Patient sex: F
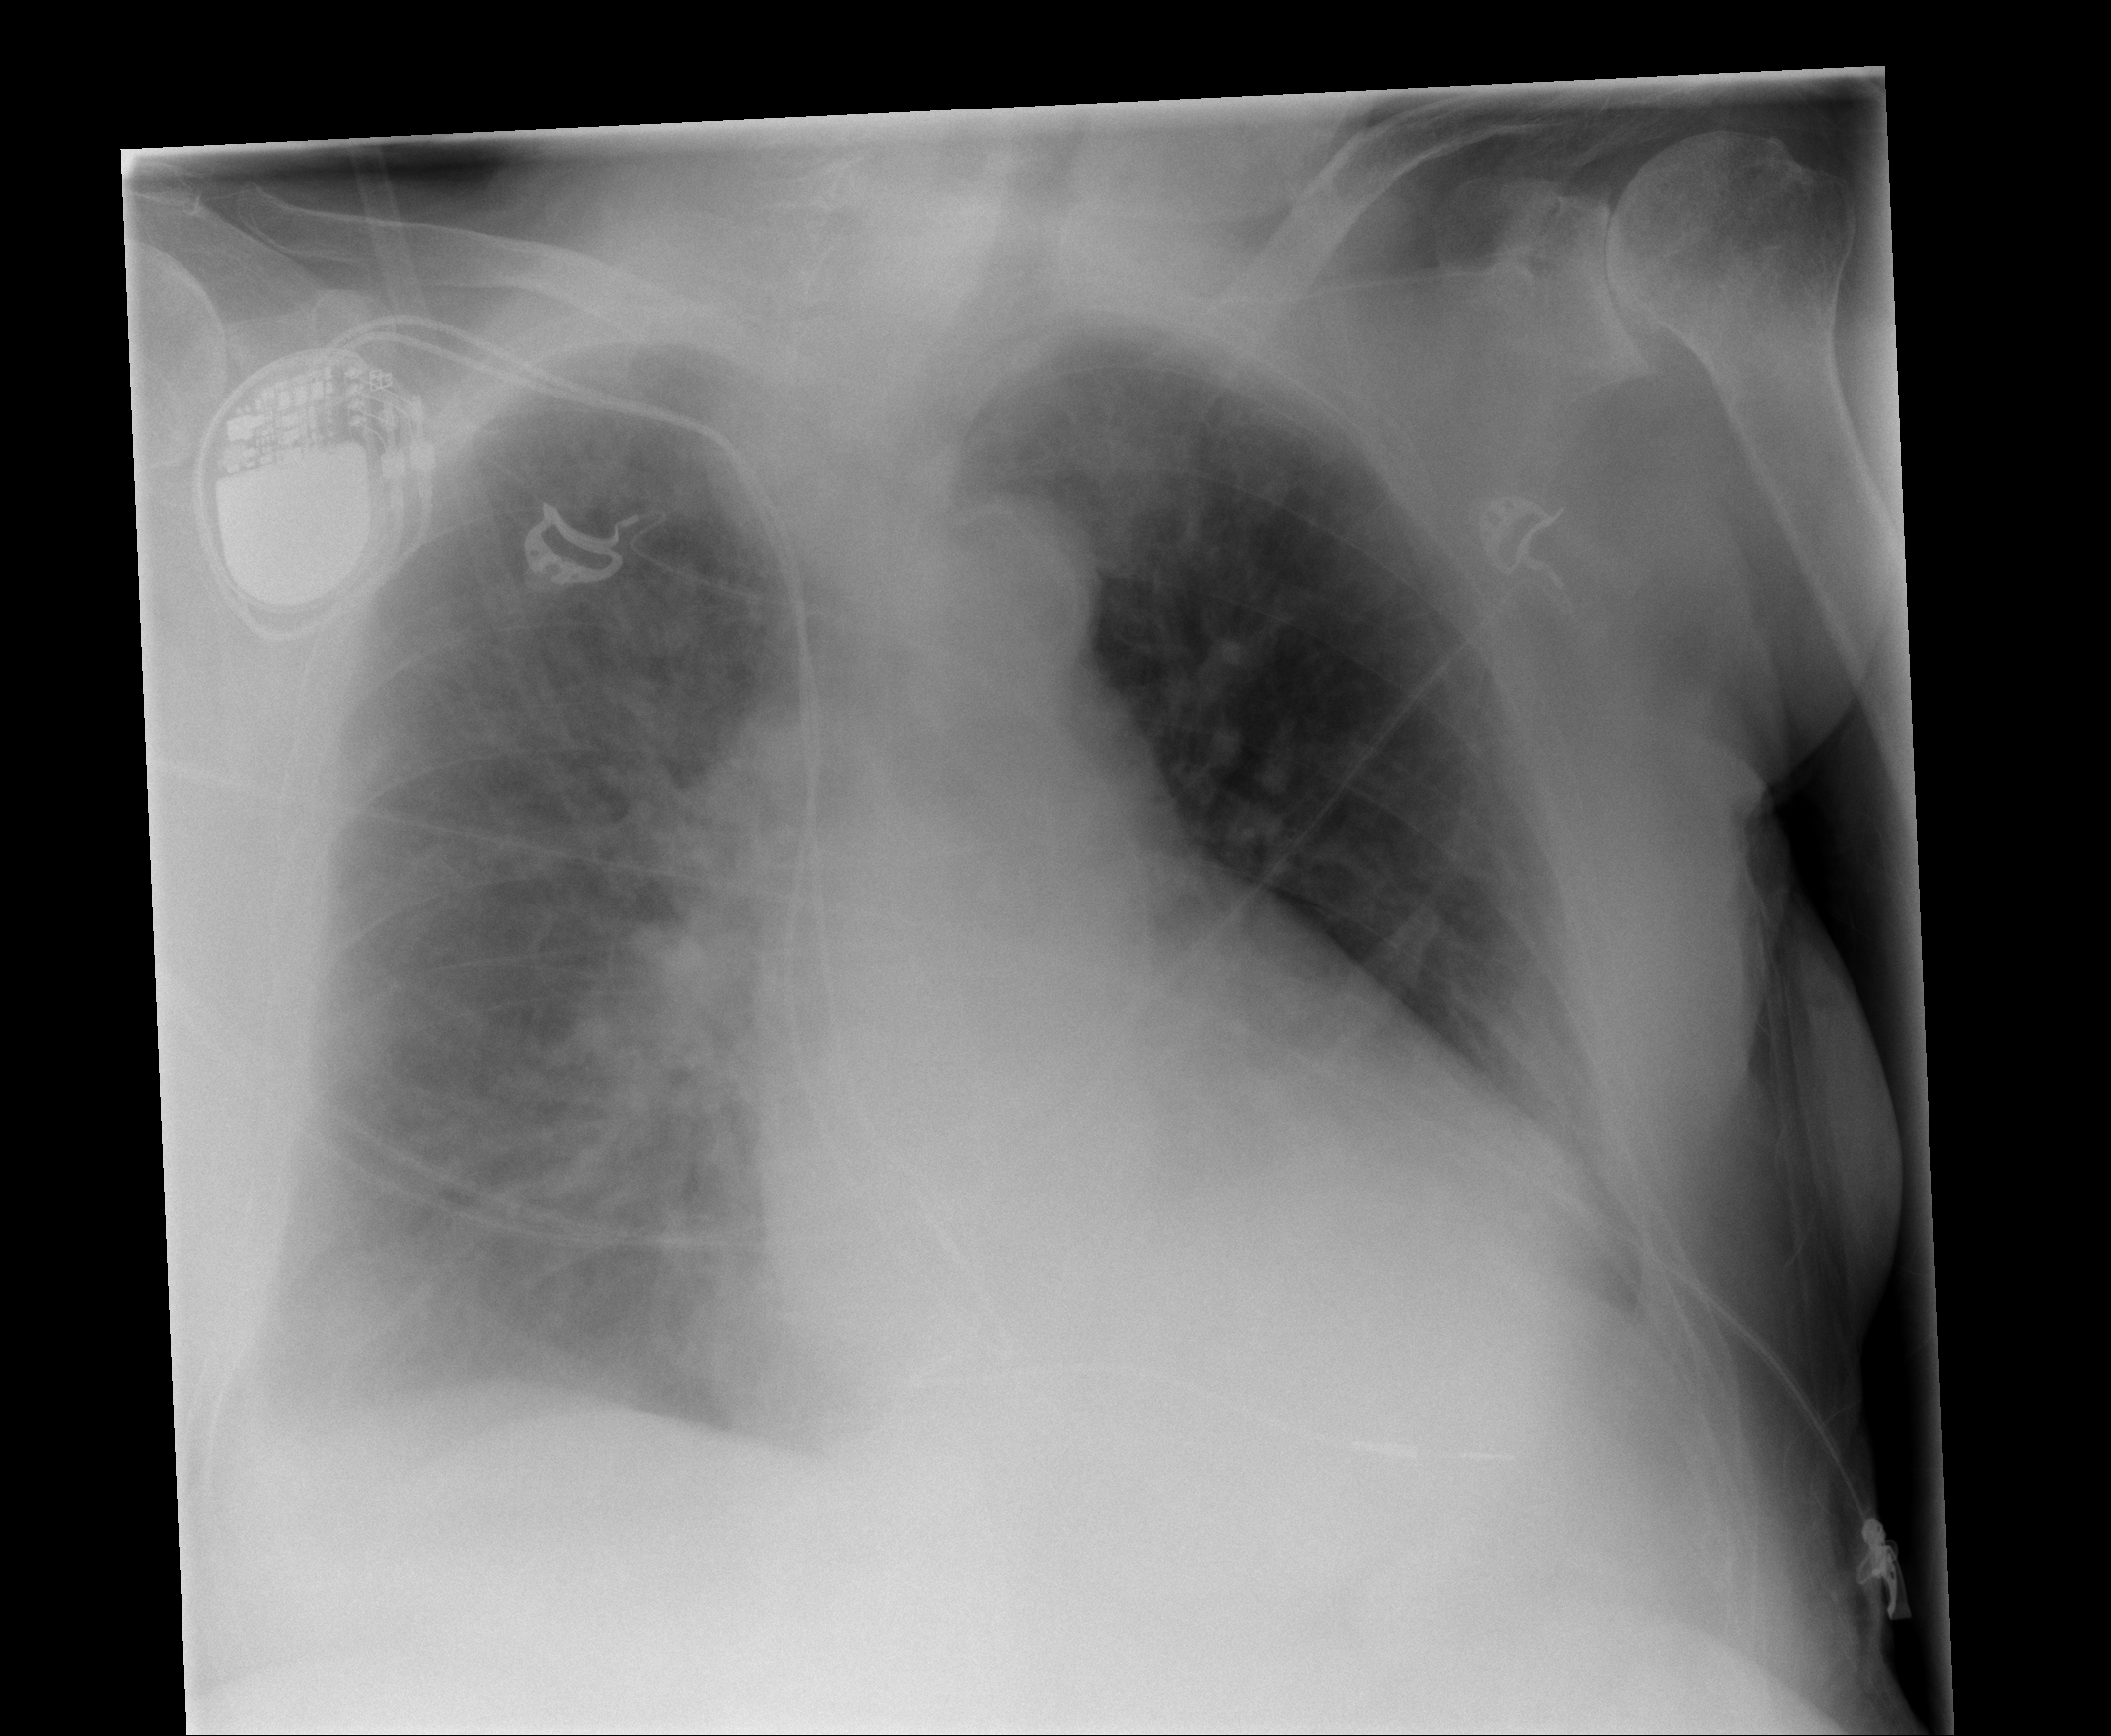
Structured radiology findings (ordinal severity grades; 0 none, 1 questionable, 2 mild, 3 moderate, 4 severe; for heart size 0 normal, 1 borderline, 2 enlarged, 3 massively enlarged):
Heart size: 2
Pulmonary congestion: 2
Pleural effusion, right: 3
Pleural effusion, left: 2
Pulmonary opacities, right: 0
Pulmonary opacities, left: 0
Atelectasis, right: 2
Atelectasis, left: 2